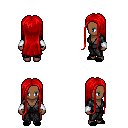
a pixel art fantasy rpg character, female body template, human, dark skin, gray robe, red pants, red extra-long hairstyle, white cloth bracers, black slippers, four views (front, back, left, right), 2x2 character sprite sheet, small pixel art, hard edges, no anti-aliasing